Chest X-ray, AP view. Patient: 57 years old, sex F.
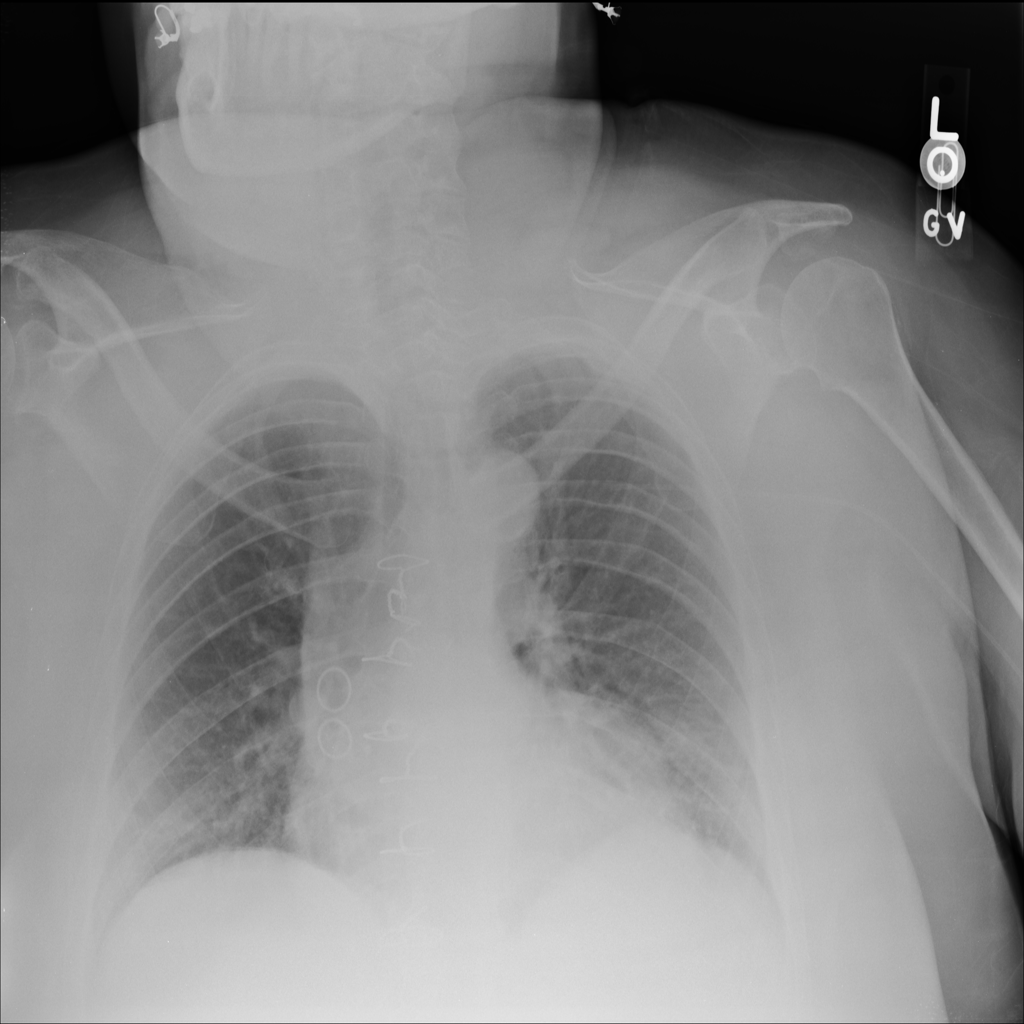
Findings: No Finding